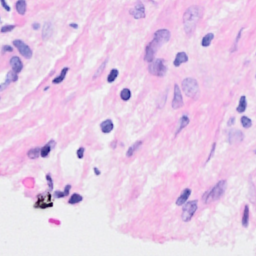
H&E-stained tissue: Breast